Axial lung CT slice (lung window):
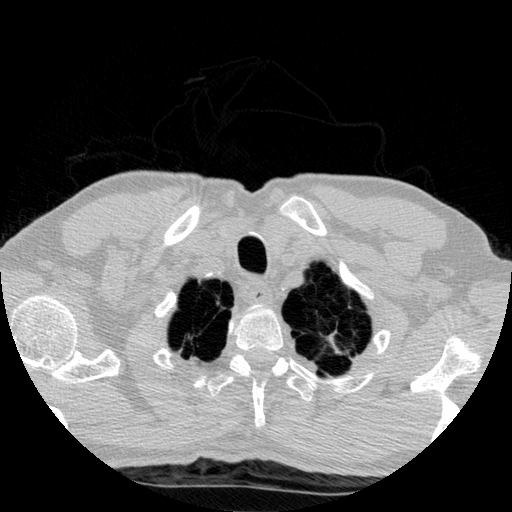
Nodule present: no